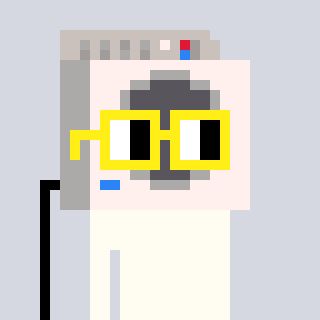
a pixel art character with square yellow glasses, a washing machine-shaped head and a gunk-colored body on a cool background